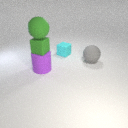
large purple rubber cylinder in front of large gray rubber sphere